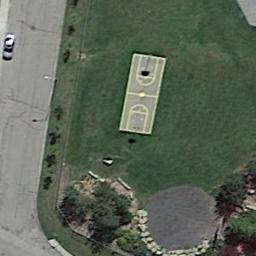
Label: basketball_court